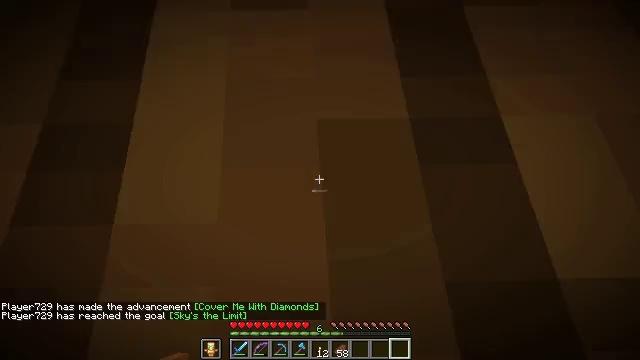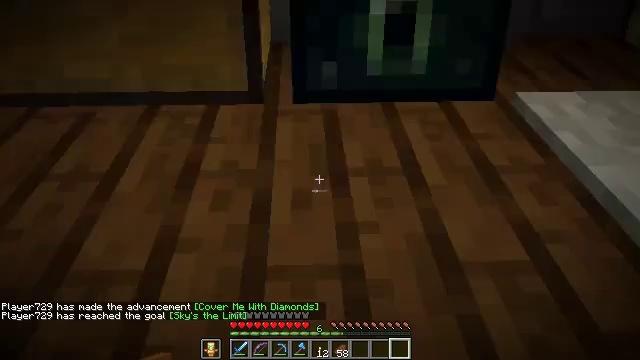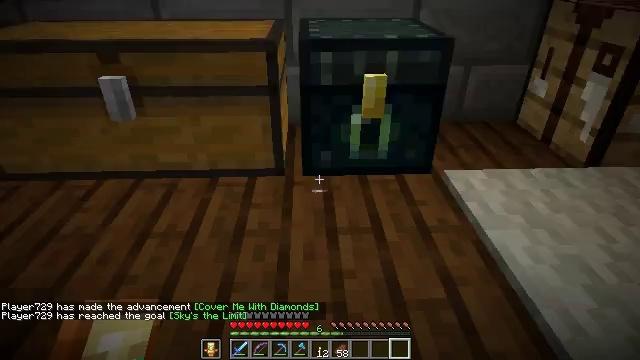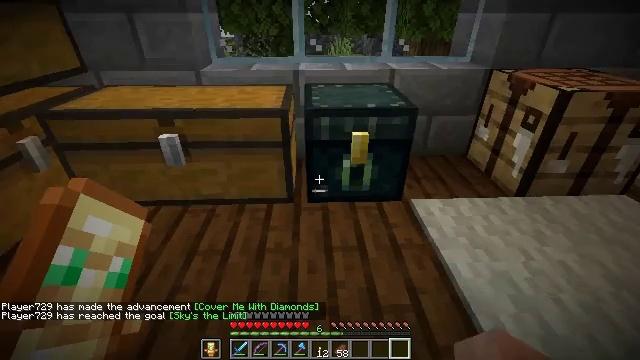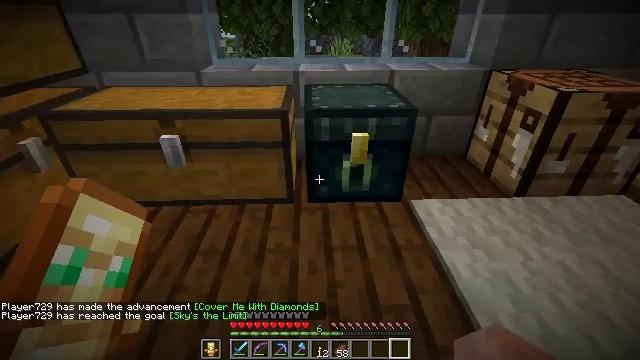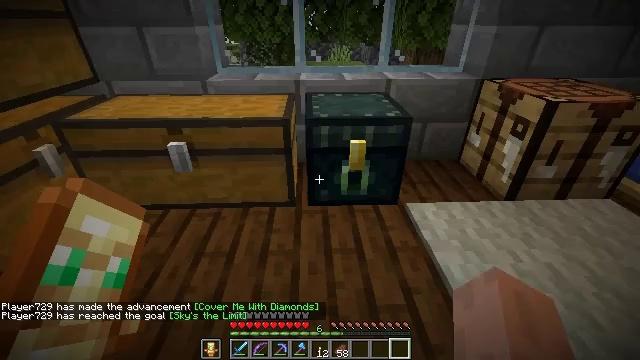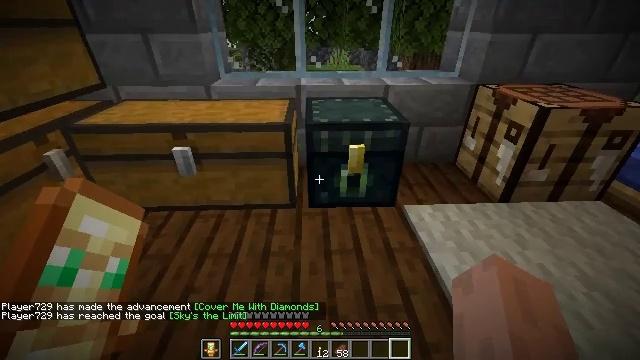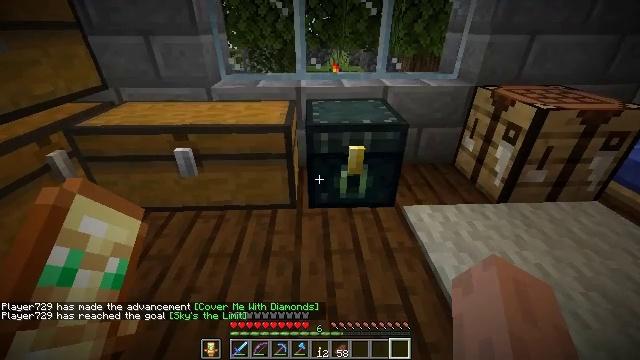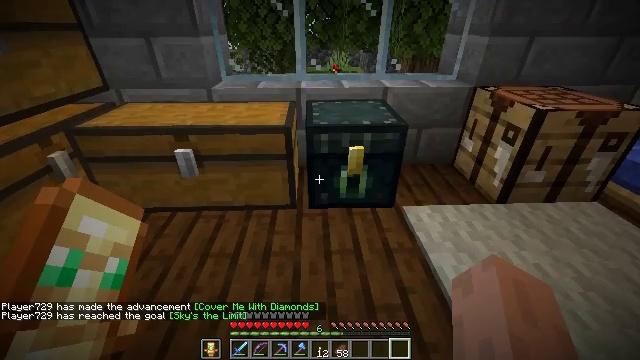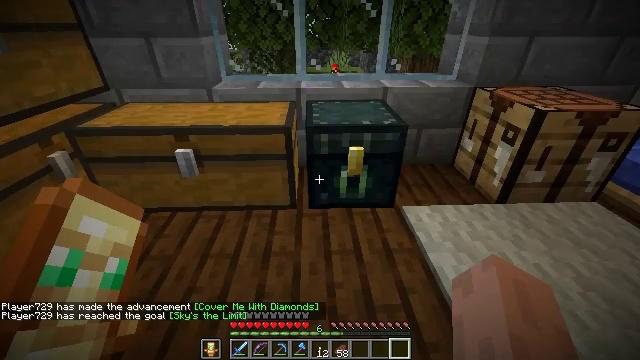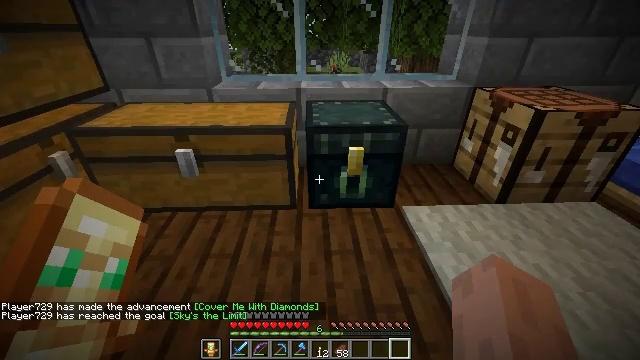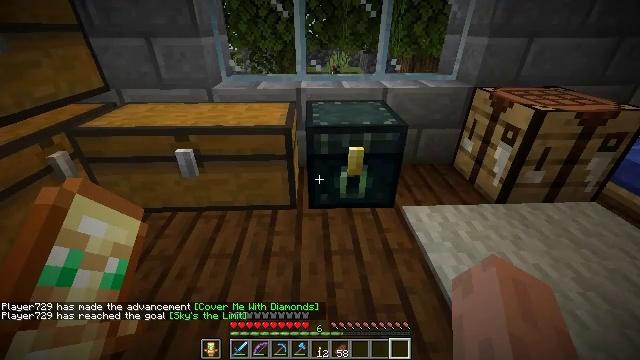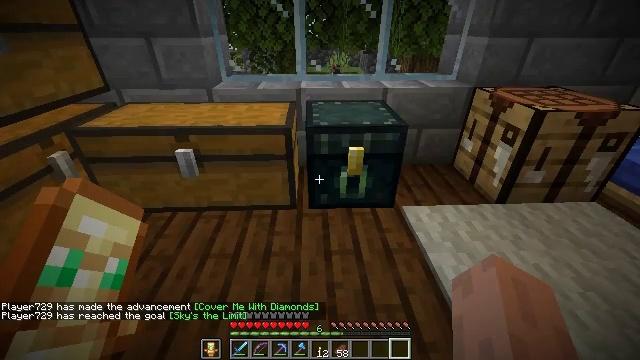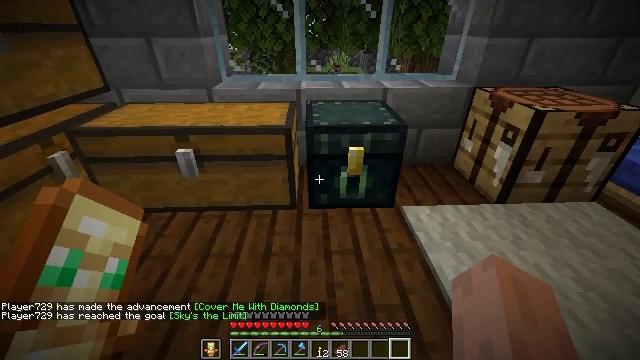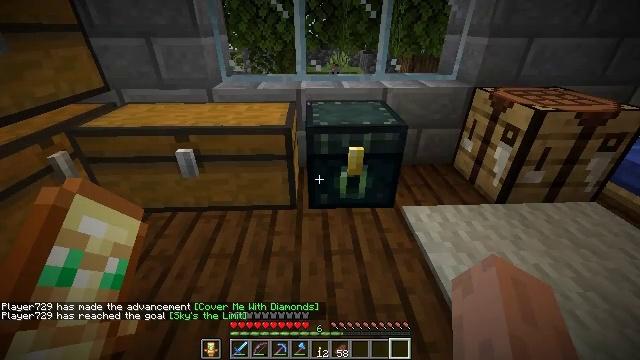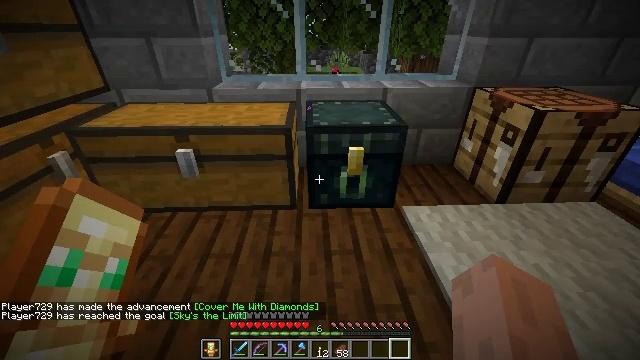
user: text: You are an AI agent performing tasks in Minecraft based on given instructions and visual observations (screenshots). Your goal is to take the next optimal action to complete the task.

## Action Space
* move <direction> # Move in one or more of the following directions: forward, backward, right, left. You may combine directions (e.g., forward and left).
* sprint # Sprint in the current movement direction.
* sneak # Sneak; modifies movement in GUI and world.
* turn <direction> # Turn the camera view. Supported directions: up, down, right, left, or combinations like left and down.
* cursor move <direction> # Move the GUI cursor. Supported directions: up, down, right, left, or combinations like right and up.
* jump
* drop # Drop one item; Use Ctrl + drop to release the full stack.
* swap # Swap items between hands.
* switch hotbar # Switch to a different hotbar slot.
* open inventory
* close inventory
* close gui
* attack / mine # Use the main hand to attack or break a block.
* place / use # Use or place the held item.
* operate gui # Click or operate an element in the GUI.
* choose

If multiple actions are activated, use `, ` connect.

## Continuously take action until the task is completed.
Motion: motion action
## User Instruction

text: craft item air
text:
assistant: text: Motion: no_op
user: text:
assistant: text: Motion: no_op
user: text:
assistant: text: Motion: no_op
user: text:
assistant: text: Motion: no_op
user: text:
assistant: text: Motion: no_op
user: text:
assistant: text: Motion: no_op
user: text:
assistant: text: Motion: no_op
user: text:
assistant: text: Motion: no_op
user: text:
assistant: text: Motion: no_op
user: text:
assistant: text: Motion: no_op
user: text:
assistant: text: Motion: no_op
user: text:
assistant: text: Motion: no_op
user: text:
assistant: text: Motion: no_op
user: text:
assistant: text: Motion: no_op
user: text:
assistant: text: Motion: no_op
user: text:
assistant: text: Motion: no_op
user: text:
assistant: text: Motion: no_op
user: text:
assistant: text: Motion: no_op
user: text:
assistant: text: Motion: no_op
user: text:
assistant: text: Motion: no_op
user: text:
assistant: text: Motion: no_op
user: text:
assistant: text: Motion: no_op
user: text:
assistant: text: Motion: no_op
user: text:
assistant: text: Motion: no_op
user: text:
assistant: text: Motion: no_op
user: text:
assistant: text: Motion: no_op
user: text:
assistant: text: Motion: no_op
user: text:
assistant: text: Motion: no_op
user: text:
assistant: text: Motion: no_op
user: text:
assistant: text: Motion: turn right